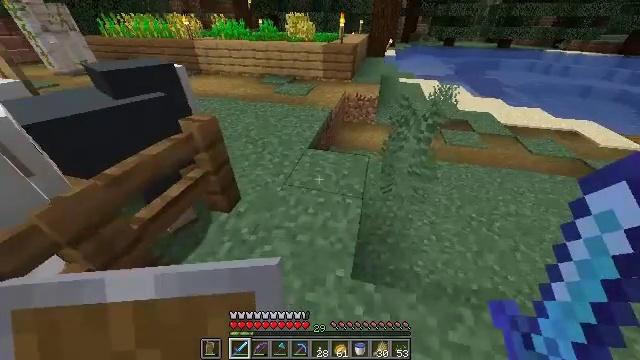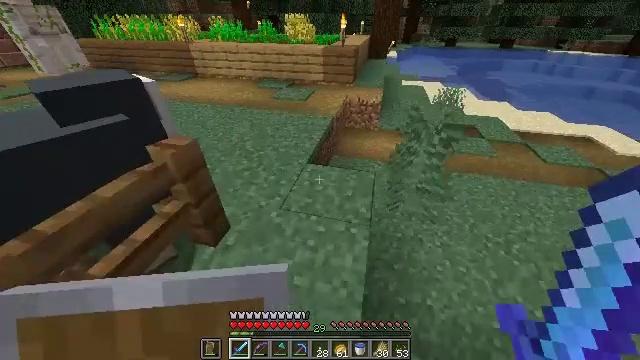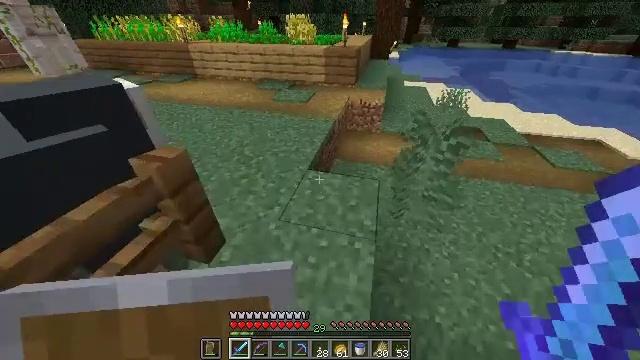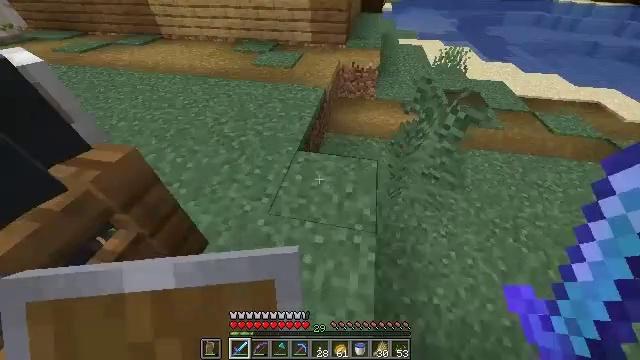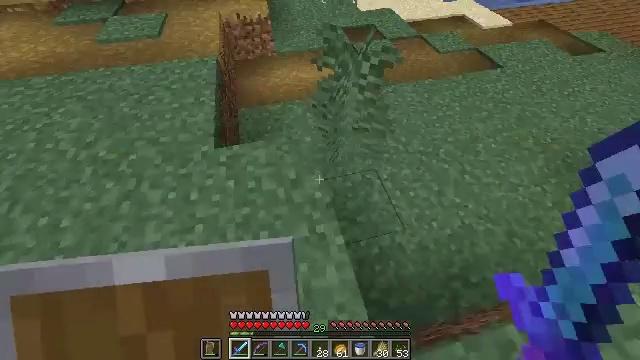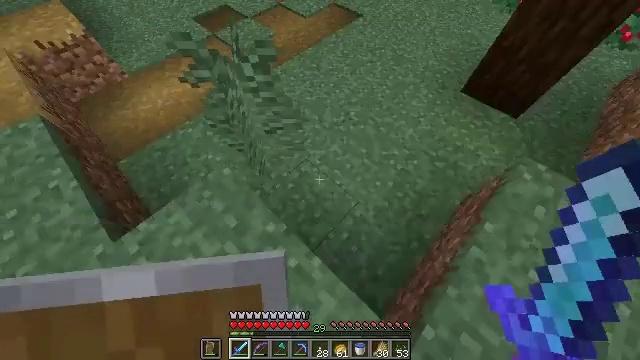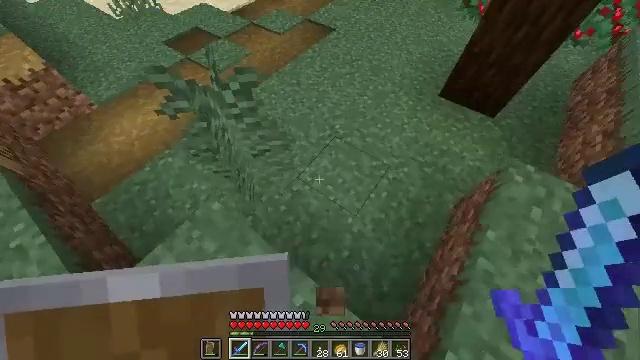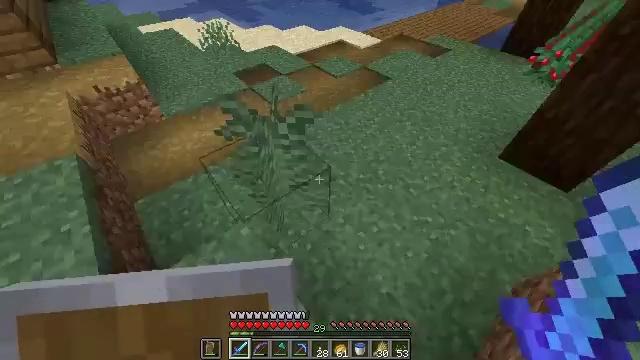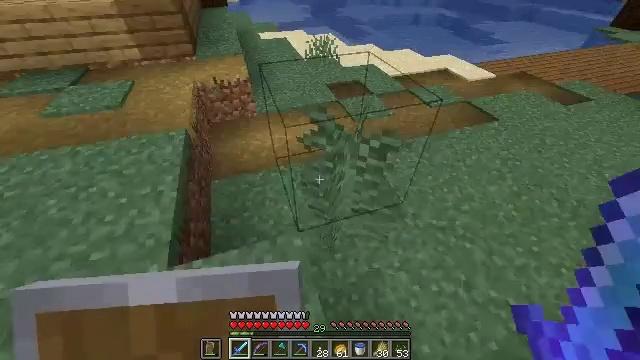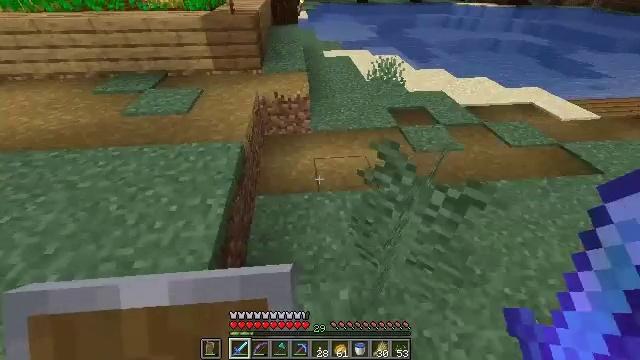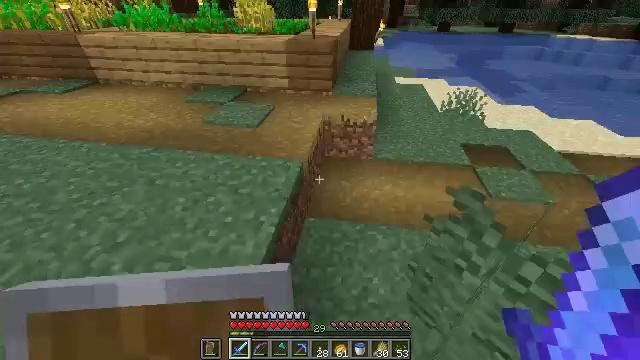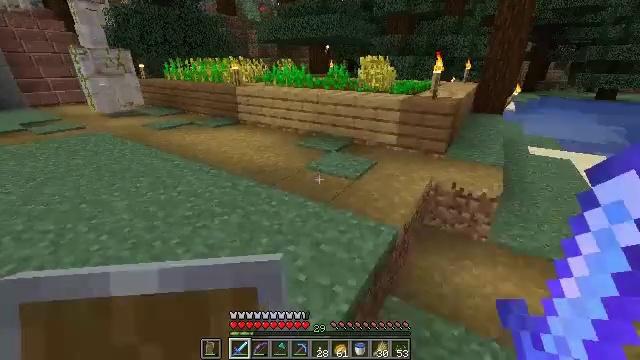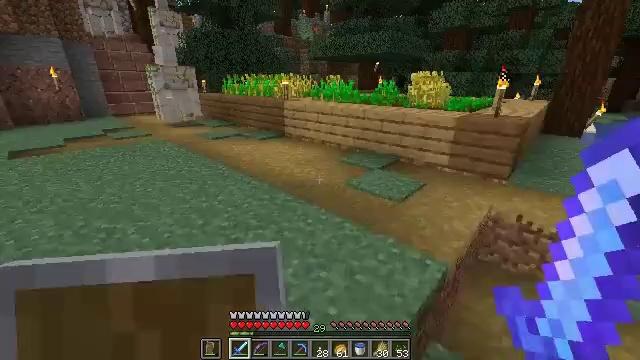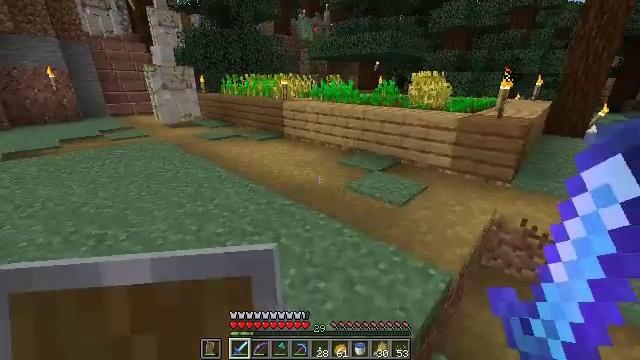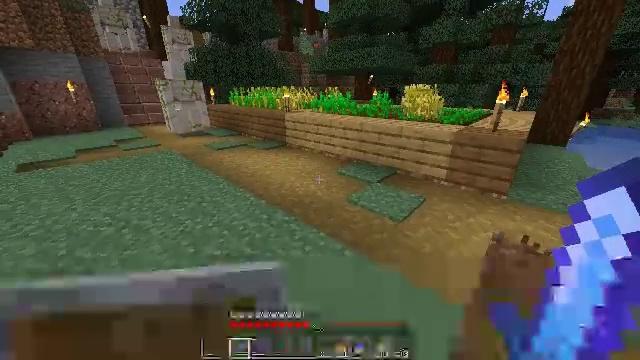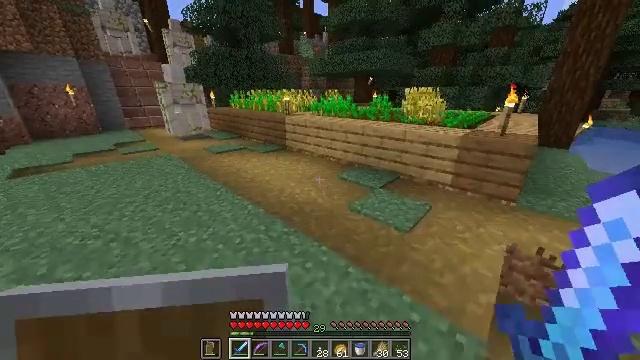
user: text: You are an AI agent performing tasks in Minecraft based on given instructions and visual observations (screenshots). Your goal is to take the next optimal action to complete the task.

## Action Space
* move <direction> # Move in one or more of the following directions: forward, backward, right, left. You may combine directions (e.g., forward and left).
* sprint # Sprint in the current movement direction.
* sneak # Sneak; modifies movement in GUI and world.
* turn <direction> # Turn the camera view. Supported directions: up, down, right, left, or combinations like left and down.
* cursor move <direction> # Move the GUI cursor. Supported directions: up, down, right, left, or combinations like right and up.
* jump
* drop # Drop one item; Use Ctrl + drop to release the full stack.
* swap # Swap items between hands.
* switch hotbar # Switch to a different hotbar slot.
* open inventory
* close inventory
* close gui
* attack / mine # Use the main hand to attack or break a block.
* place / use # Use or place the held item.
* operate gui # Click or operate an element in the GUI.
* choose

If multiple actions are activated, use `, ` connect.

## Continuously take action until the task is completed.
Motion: motion action
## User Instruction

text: Turn wheat into a hay block at the crafting table.
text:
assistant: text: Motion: move forward
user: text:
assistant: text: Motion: move forward
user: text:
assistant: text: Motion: move forward, turn right and down
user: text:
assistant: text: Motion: move forward, turn right and down
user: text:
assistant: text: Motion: move forward, turn right and down
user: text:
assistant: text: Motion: turn right and up
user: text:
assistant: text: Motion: move left, turn left and up
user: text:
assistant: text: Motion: move forward and move left, turn left and up
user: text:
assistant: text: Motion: move forward and move left, turn left and up
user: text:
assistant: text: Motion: move forward, turn left and up
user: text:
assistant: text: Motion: move forward, sprint, turn left and up
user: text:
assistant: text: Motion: move forward, sprint, turn left and up
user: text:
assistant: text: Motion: move forward, sprint
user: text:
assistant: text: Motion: move forward
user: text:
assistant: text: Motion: move forward
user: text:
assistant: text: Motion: move forward
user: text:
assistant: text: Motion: move forward
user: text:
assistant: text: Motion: move forward, sprint, turn right
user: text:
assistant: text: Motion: move forward, sprint, turn right and down
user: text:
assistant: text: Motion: move forward, turn right
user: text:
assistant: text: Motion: move forward
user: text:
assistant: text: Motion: move forward
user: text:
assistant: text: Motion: move forward
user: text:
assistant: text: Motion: move forward
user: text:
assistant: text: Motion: move forward, turn left
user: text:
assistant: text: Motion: move forward
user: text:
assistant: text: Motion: move forward, turn left
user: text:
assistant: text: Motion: move forward, turn left
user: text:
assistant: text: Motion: move forward, sprint, turn left and up
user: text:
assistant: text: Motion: move forward, sprint, turn left and up